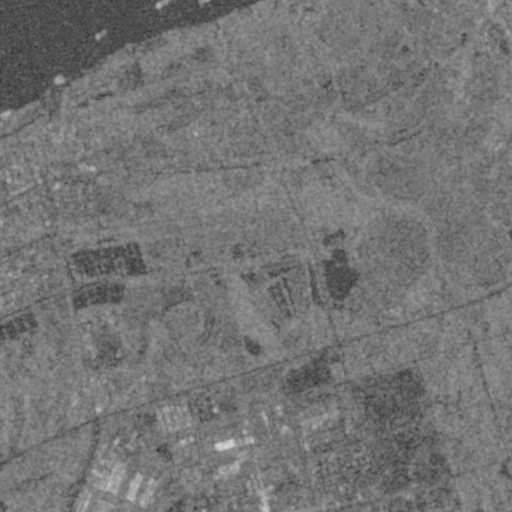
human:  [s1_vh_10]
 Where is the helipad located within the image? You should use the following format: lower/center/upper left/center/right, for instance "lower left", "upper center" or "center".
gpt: The helipad is located in the lower center of the image.
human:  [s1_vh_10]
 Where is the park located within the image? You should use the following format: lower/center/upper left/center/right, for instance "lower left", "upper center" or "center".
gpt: The park is located in the center left of the image.
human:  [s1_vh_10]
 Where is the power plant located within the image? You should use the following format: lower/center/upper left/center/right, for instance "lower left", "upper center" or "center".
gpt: The power plant is located in the upper right of the image.
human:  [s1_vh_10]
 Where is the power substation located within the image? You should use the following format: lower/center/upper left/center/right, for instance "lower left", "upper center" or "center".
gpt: The power substation is located in the upper right of the image.
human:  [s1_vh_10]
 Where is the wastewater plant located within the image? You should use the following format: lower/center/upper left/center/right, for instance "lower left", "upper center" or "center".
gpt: The wastewater plant is located in the upper center of the image.
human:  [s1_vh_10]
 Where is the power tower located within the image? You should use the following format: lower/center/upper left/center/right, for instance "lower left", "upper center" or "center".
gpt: There is no power tower in the image.

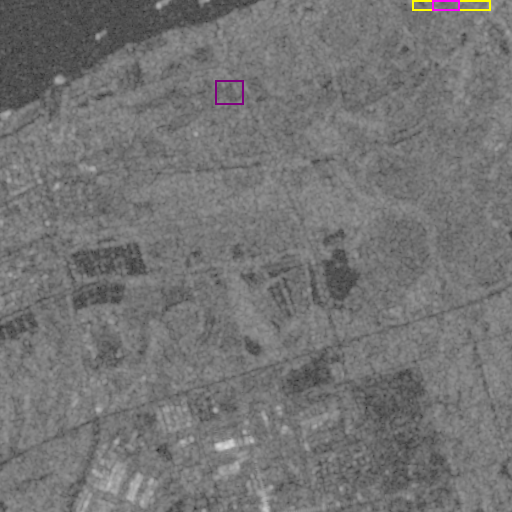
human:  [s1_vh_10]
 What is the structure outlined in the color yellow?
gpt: The structure outlined in yellow is a power plant.
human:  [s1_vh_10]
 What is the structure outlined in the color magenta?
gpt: The structure outlined in magenta is a power substation.
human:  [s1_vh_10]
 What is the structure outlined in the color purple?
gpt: The structure outlined in purple is a wastewater plant.
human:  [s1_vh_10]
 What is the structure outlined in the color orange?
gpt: There is no orange outline.